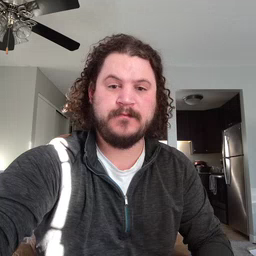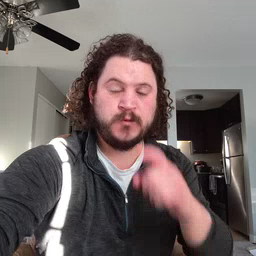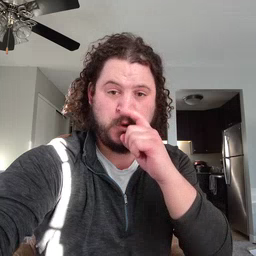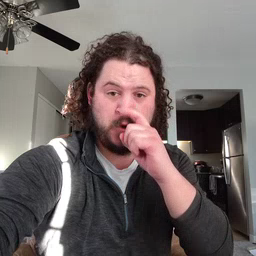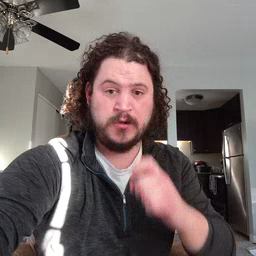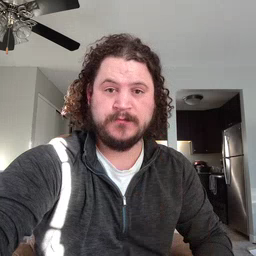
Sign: doll